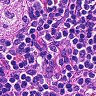
Metastatic tissue present: no